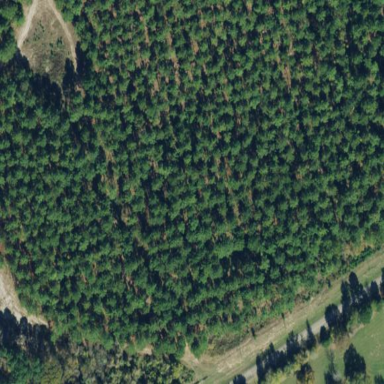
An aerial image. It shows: Evergreen forest with needle-leaved trees.